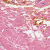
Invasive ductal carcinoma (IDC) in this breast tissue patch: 0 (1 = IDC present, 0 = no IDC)